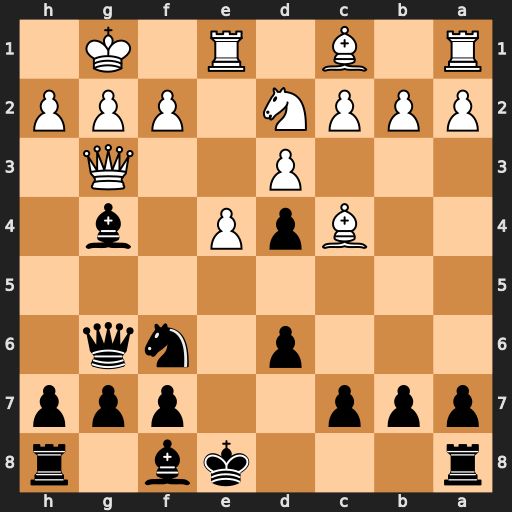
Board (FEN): r3kb1r/ppp2ppp/3p1nq1/8/2BpP1b1/3P2Q1/PPPN1PPP/R1B1R1K1
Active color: b
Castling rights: kq
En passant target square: -
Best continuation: Nh5 f3 Nxg3